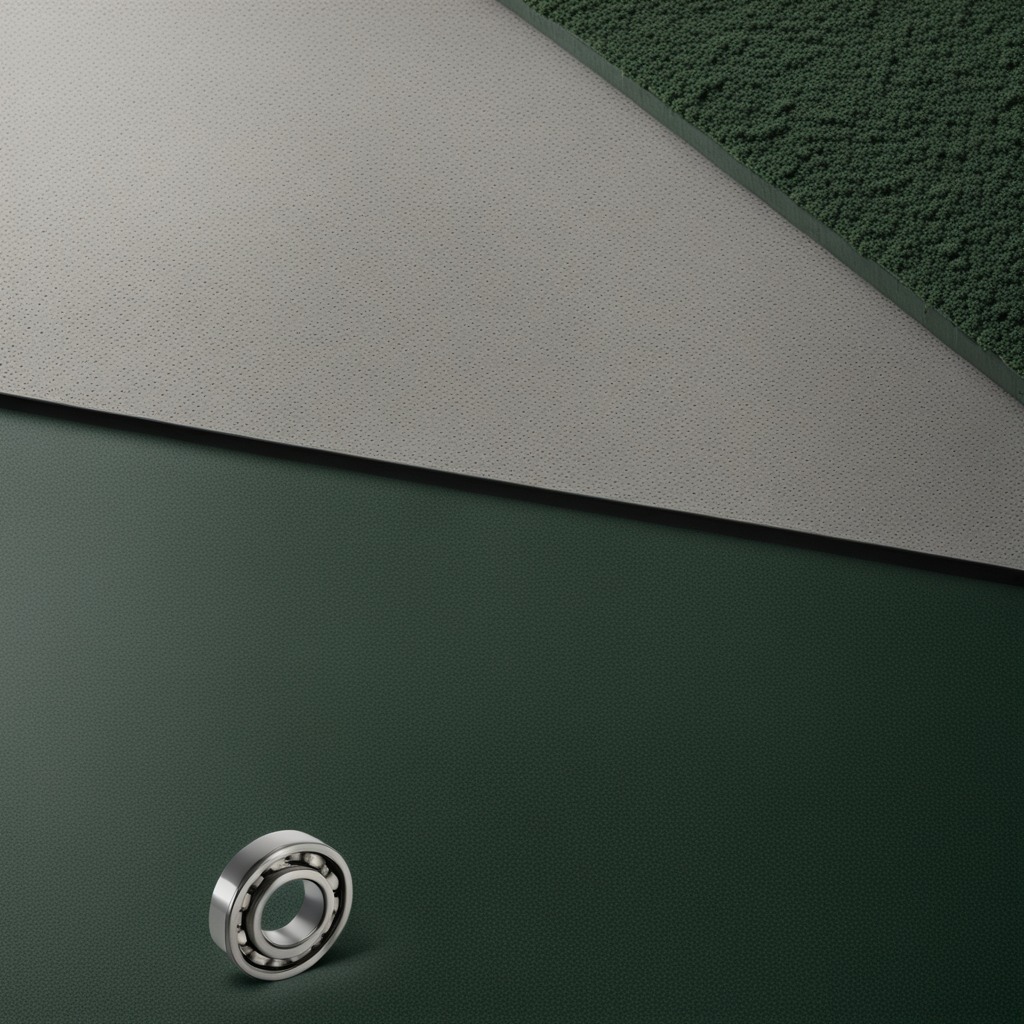
A metal ball bearing is lying on the green rubber mat beneath the clean granite tabletop.